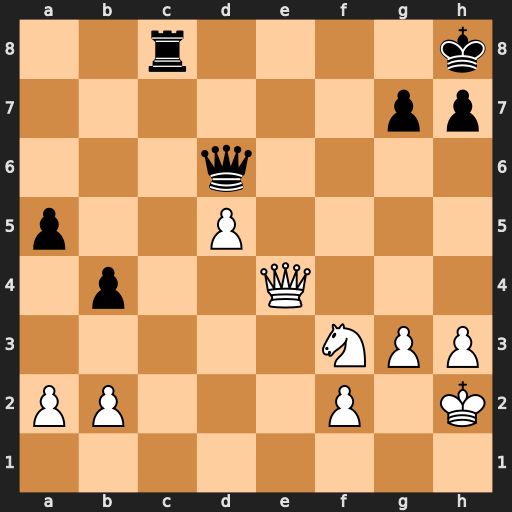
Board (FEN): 2r4k/6pp/3q4/p2P4/1p2Q3/5NPP/PP3P1K/8
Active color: w
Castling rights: -
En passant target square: -
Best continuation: Ng5 Qg6 Qxg6 hxg6 d6 Kg8 Ne6 Rc1 d7